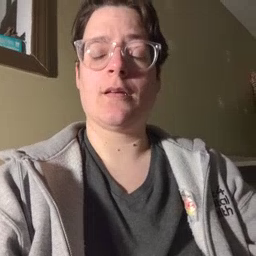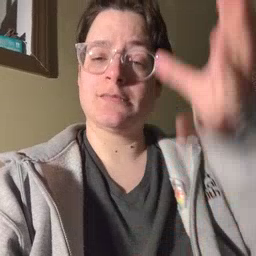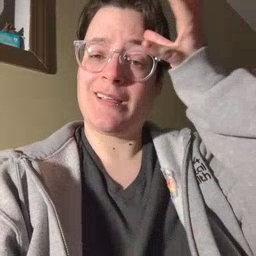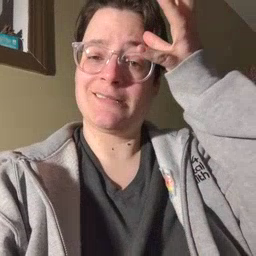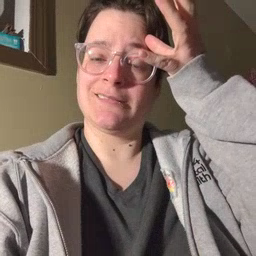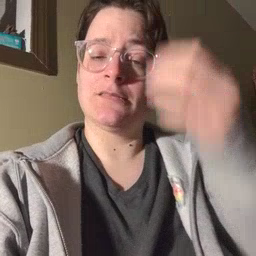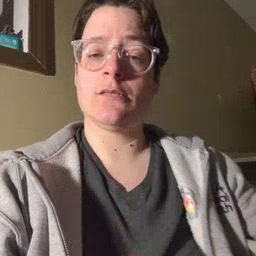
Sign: dad